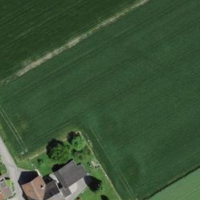
EUNIS habitat code: 52
Species observed at this site:
Melittis melissophyllum